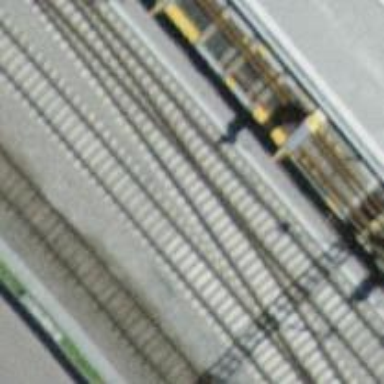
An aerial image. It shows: Siding railway track with electrified contact line.